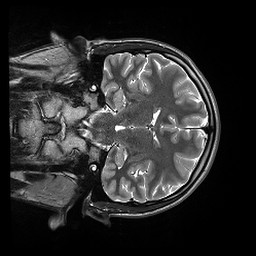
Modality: T2w
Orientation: coronal
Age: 19
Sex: male